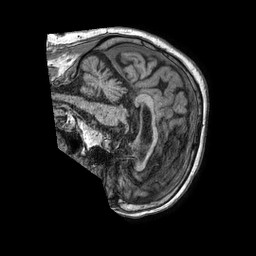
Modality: T1w
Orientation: sagittal
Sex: male
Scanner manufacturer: philips
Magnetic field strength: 1.5 T
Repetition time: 0.007581 s
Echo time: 0.003443 s